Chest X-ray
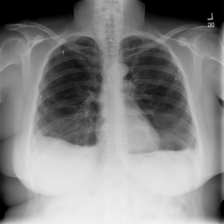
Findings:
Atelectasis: negative
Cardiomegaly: negative
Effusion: positive
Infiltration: negative
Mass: negative
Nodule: negative
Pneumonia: negative
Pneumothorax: positive
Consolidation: negative
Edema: negative
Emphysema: negative
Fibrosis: negative
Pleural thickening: positive
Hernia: negative